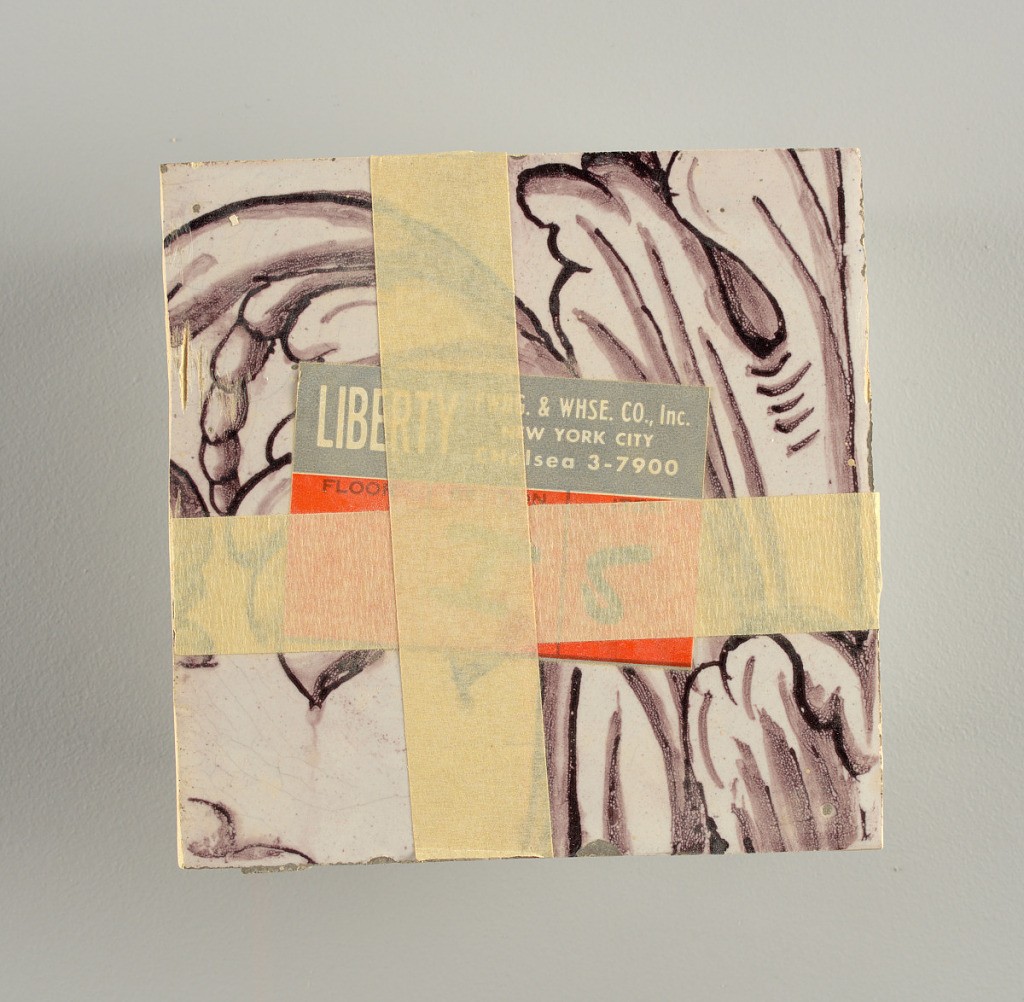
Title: Wall facing
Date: ca. 1725
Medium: tin-glazed earthenware, underglaze
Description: Two vertical rectangles, twenty-three tiles high.  A) Nine tiles wide at top; seven tiles wide at bottom.  B) Ten and one-half tiles wide.

Arabesque design of foliage.  A) with centered figure of Justice under a canopy.  B) with centered urn.